Brain MRI, t2w sequence, axial 2D slice.
Patient: age 27, sex F, weight 95 kg, height 1.95 m
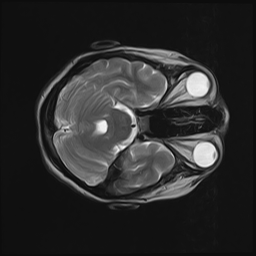